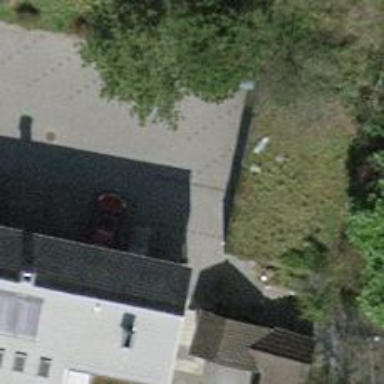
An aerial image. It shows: Driveway made of paving stones.